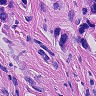
Metastatic tissue present: yes